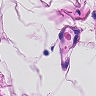
Metastatic tissue present: no